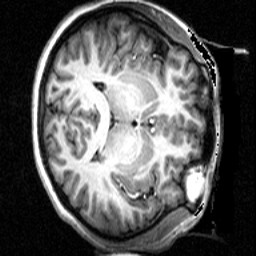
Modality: T1w
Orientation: axial
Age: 21
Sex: female